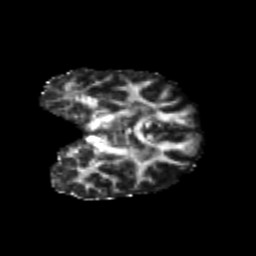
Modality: FA
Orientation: coronal
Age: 23
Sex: female
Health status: healthy
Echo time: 0.074 s